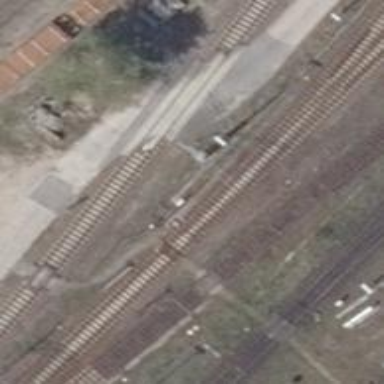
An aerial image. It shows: Railway switch.